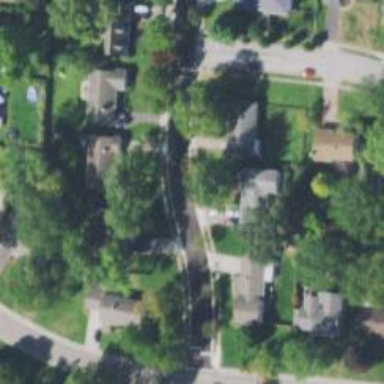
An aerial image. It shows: Residential driveway.